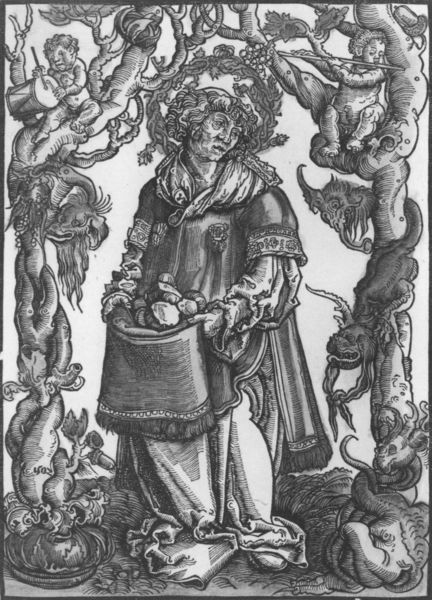
Titel: Hl. Stephanus aus dem Missale Pataviense
Künstler: Lukas Cranach
Institution: Berlin, Staatliche Museen, Kupferstichkabinett
Schlagwörter: baum, mann, weiß, bäume, äste, haar, holz, schwarz, zeichnung, falten, instrument, gewand, stoff, girlande, krone, engel, früchte, putte, putto, ranken, spielen, druck, radierung, stich, kranz, trommel, flöte, leid, putti, fruch